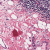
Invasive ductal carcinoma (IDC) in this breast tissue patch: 0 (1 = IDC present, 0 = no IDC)